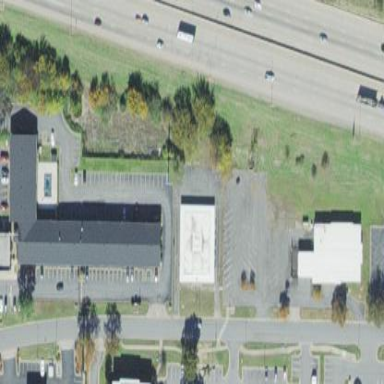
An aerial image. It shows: Building that is motel.